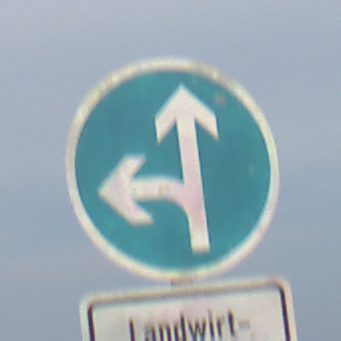
Verkehrszeichen: VorgeschriebeneFahrtrichtungGeradeausOderLinks
Zusatzzeichen unten: BesondereFahrzeugeUndTransportgueter6
Umgebung: Outdoor, Suburban
Tageszeit: MorningAfternoon
Wetter: PartlyCloudy
Licht: Natural
Jahreszeit: NotSpecified
Kontrast: HighContrast